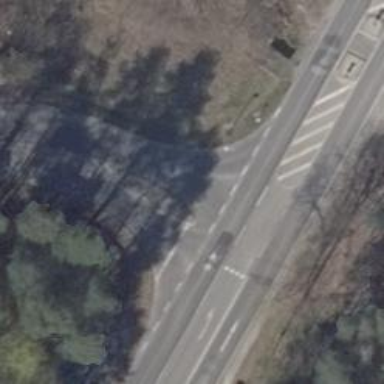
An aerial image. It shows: Road with stop sign.